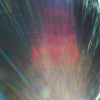
Label: sunburn